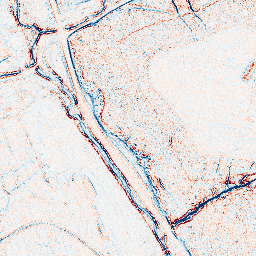
Category: edge_preserving
Decomposition family: bilateral
Decomposition parameters: d: 5
sigma_color: 100
sigma_space: 75
Upsampling method: quintic
Upsampling parameters: scale: 4
Upsampling scale: 4